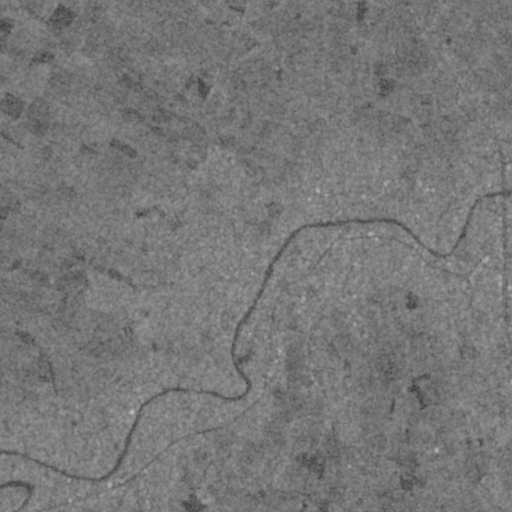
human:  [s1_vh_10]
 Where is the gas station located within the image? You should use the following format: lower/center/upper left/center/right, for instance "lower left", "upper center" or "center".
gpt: The gas station is located in the center right of the image.
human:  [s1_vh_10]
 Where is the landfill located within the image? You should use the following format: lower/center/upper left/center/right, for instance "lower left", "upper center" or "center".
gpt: There is no landfill in the image.

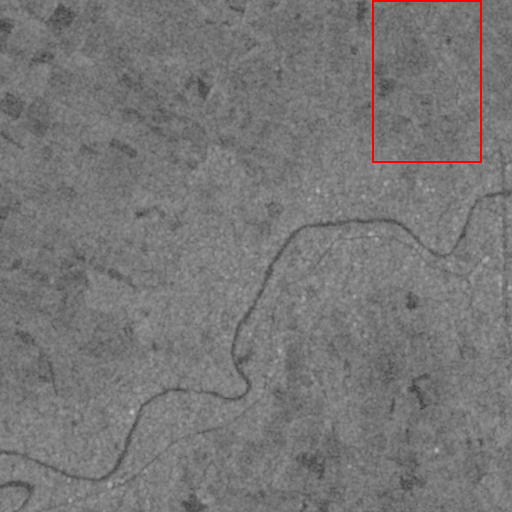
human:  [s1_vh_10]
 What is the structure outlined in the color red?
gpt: The structure outlined in red is a crop field.
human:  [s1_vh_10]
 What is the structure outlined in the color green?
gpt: There is no green outline.